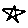
Label: star